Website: bh-photo
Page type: customer-info-address
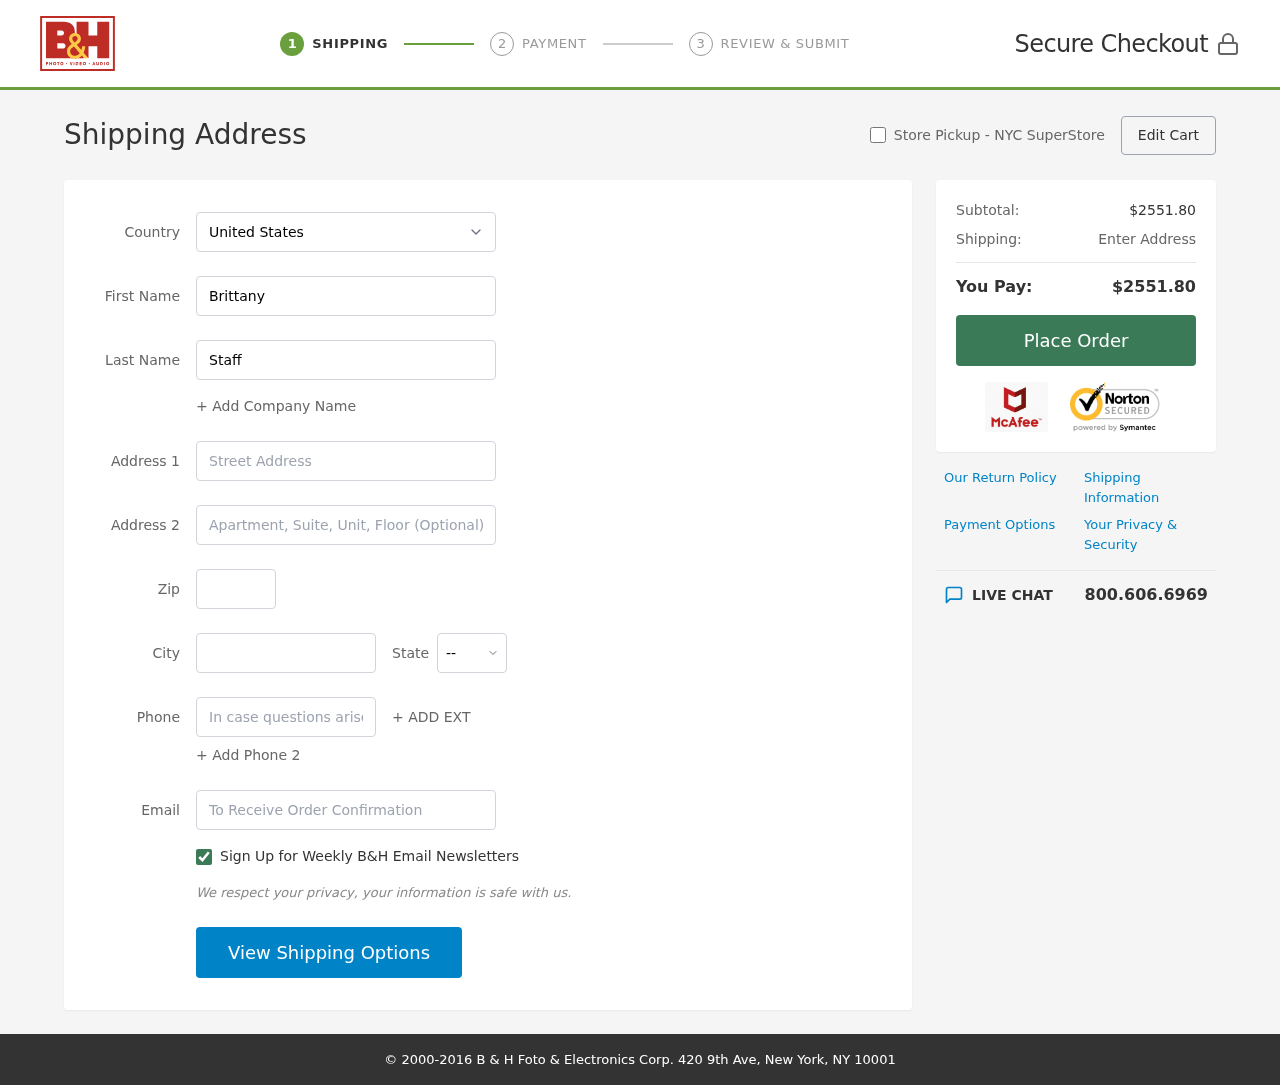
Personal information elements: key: PII_CITY
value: Fisherbury
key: PII_COUNTRY
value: United States
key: PII_EMAIL
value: brittany.stafford@hotmail.com
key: PII_FIRSTNAME
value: Brittany
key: PII_LASTNAME
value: Stafford
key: PII_PHONE
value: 3807833427
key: PII_POSTCODE
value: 06012
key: PII_STATE_ABBR
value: WI
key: PII_STREET
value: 642 Chaney Drive Suite 826
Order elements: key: ORDER_SUBTOTAL
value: $2551.80
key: ORDER_TOTAL
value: $2551.80